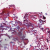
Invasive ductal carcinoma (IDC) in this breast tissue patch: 0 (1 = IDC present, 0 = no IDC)